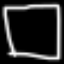
Label: square